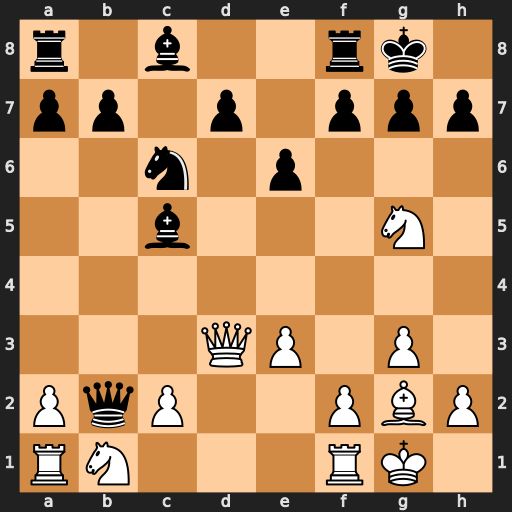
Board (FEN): r1b2rk1/pp1p1ppp/2n1p3/2b3N1/8/3QP1P1/PqP2PBP/RN3RK1
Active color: w
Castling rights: -
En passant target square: -
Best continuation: Qxh7#